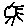
Label: sun